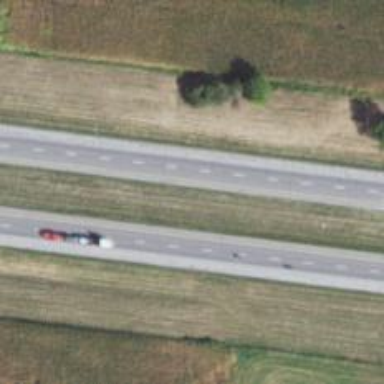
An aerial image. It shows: Motorway.